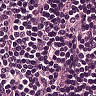
Metastatic tissue present: no